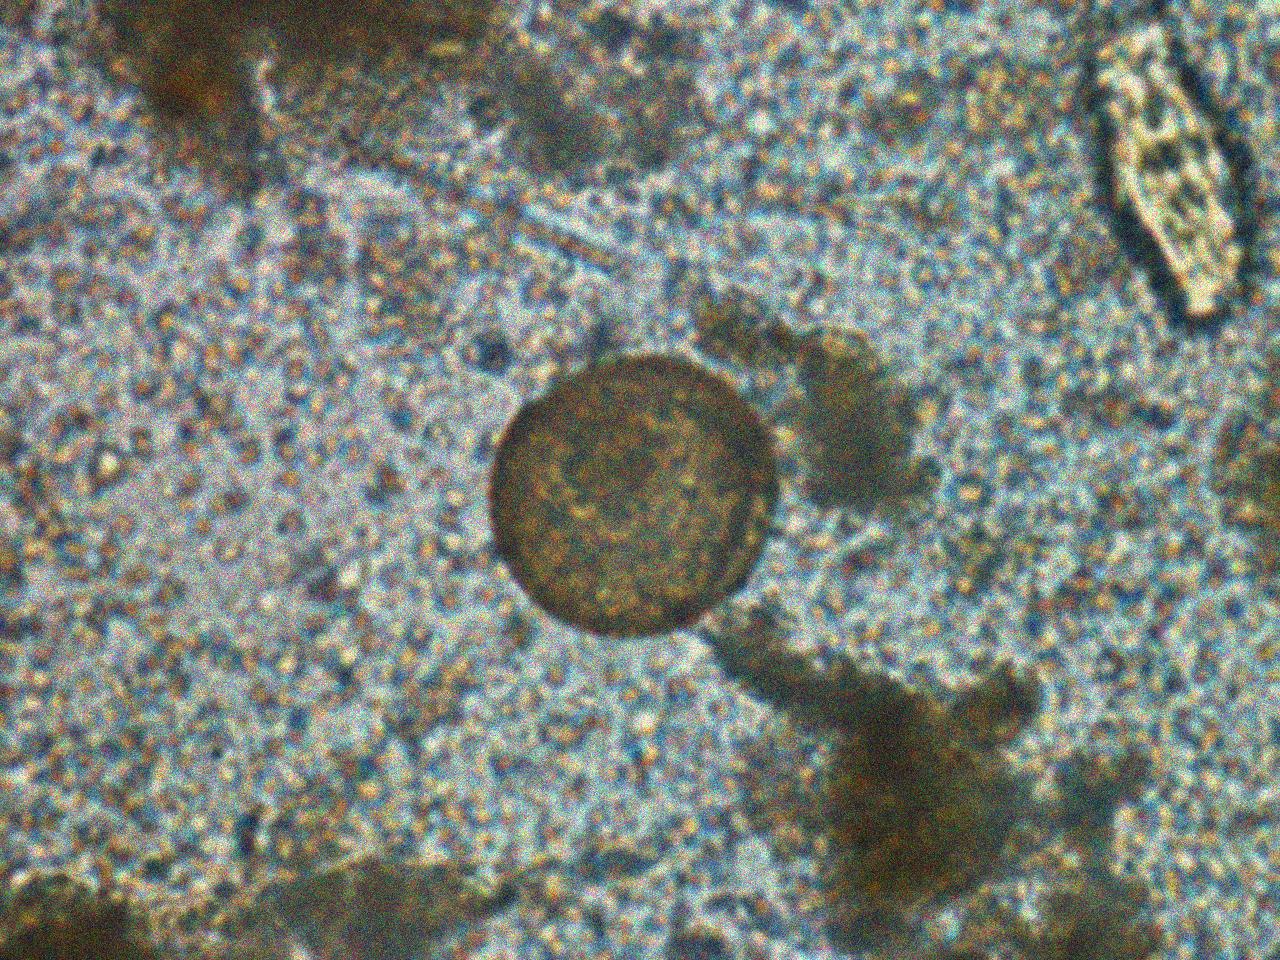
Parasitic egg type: Hymenolepis diminuta